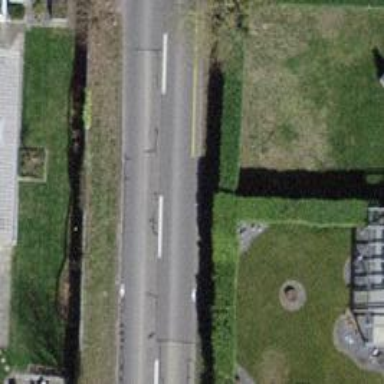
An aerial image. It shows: Hedge acting as barrier.